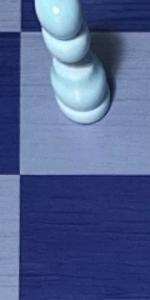
Label: Empty